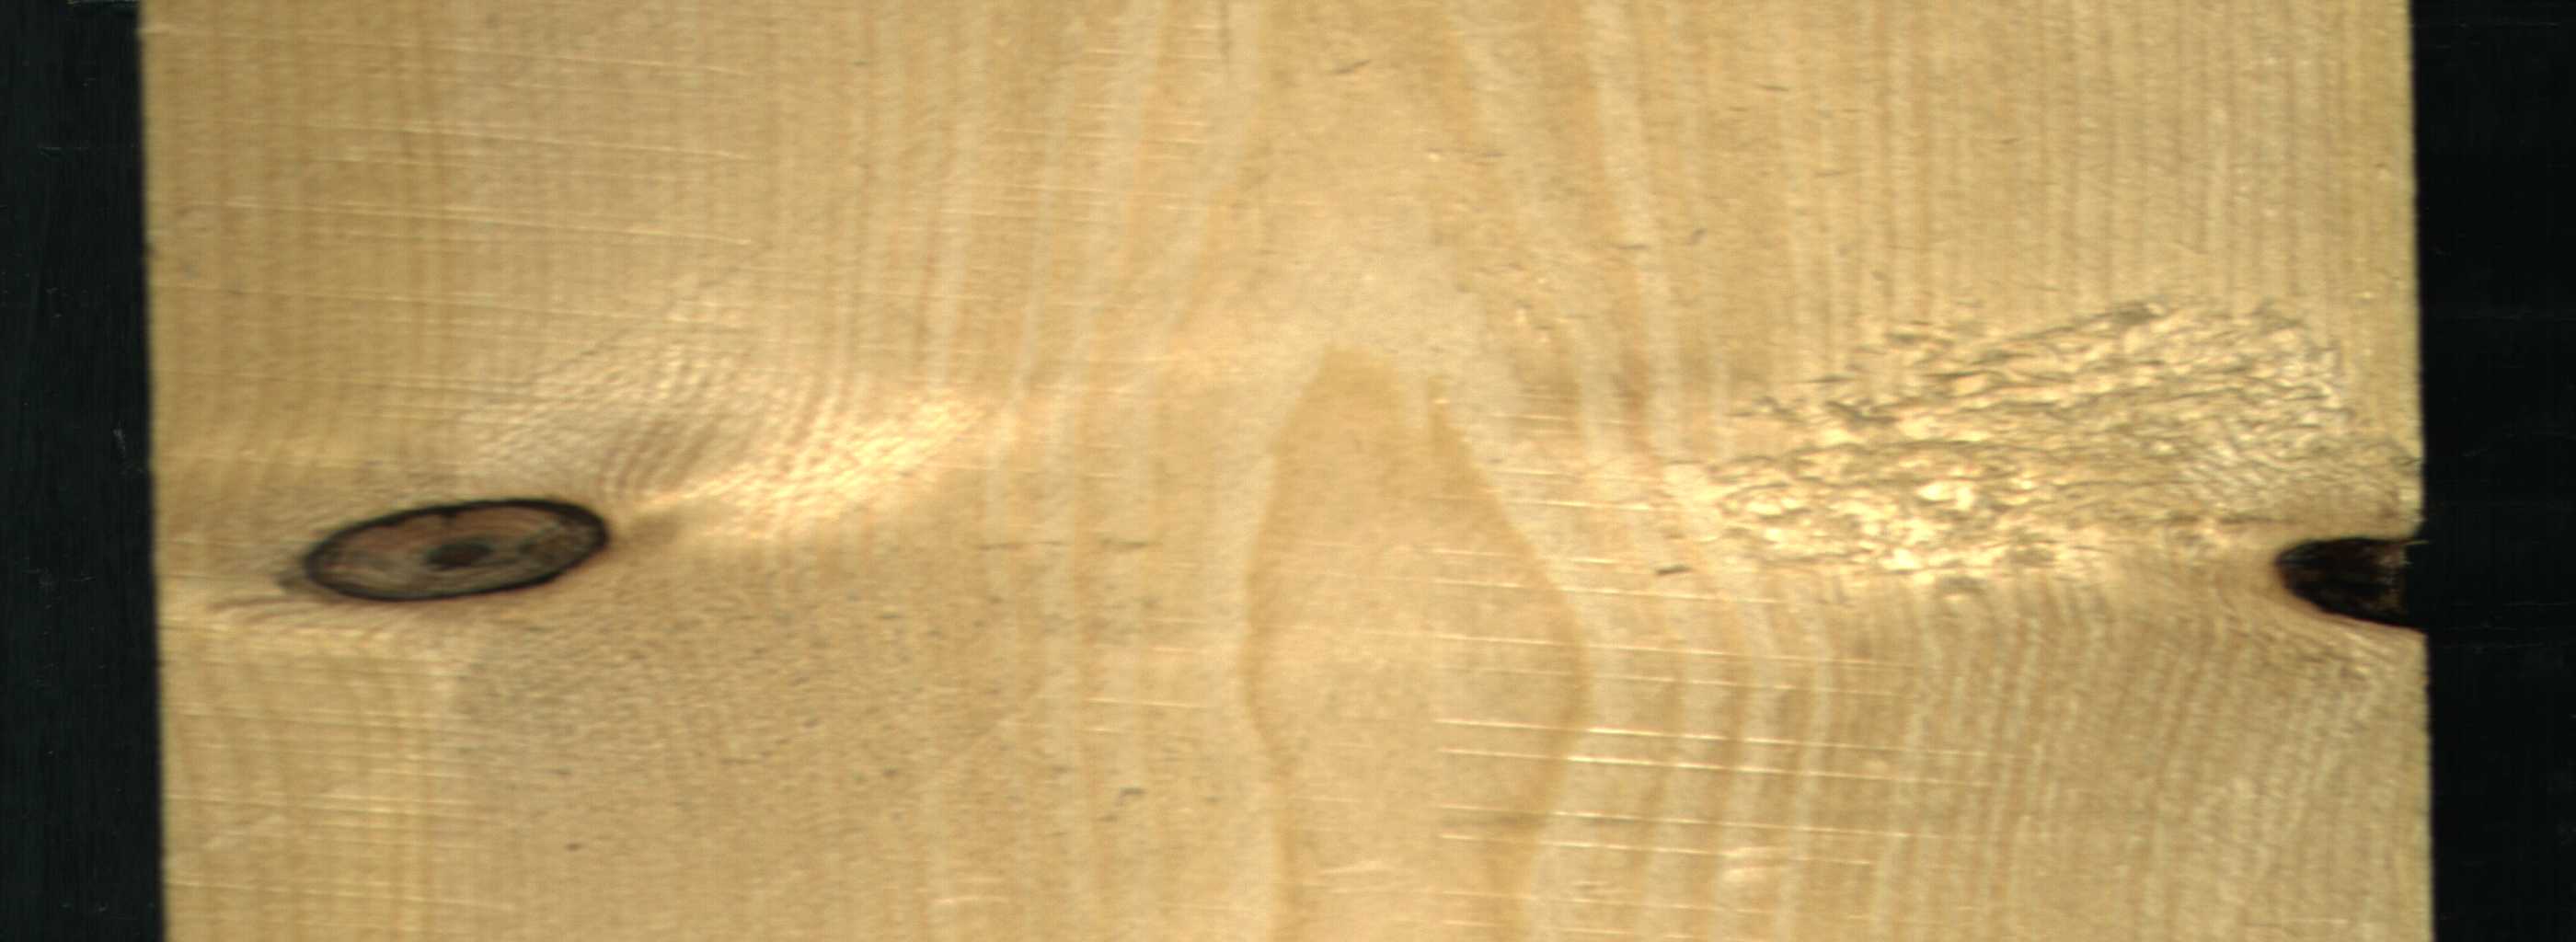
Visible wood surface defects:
Knot_missing
Dead_Knot